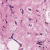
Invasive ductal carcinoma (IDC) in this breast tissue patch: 0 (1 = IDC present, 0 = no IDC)